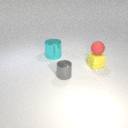
small gray metal cylinder in front of large cyan metal cylinder